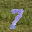
Label: 7